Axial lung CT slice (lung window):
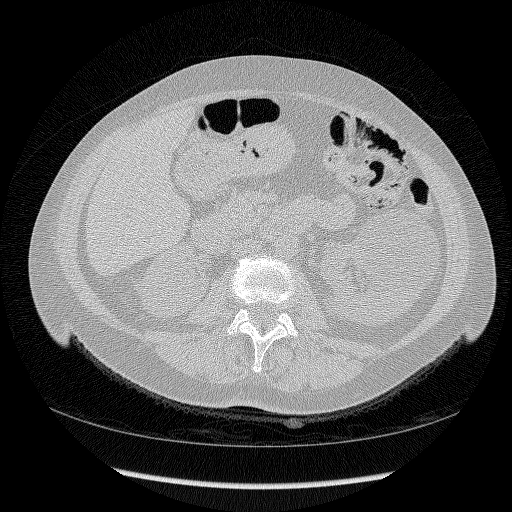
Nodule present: no